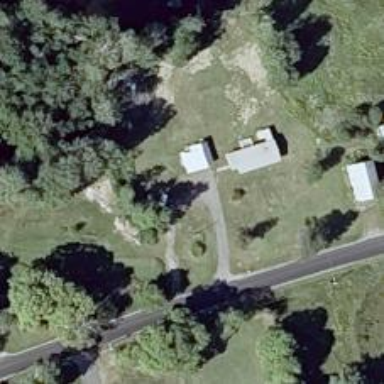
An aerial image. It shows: Driveway leading to service road.